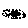
Label: moon